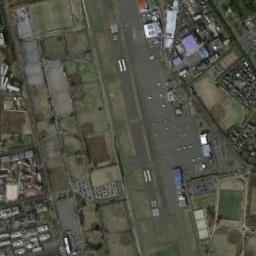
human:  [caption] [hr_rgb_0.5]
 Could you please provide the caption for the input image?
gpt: An airport with an open area and some buildings on the lawn and some planes parked in lines on the airport .

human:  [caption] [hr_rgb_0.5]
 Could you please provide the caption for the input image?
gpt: An airport is between farmland and many buildings .

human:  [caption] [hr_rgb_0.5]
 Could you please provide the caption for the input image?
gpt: The airport was built in the middle of lush vegetation .

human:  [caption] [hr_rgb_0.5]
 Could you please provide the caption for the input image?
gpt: A complex airport with many buildings is surrounded by a residential area .

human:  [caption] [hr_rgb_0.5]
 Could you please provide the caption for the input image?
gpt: There are many buildings of different sizes and shapes at the airport .